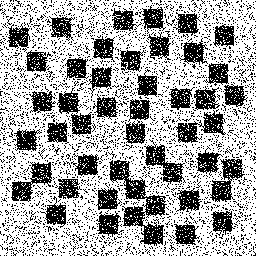
Squares: 48
Triangles: 0
Stars: 0
Total shapes: 48